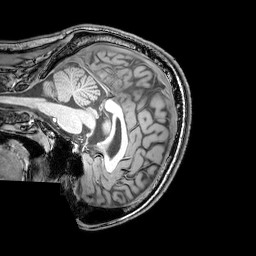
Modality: T1w
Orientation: sagittal
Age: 24
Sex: male
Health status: healthy
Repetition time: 0.081 s
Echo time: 0.037 s